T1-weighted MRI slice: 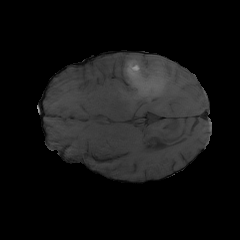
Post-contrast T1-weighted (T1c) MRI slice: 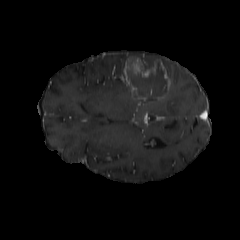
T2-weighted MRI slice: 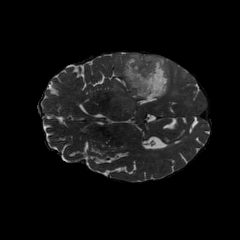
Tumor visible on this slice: yes